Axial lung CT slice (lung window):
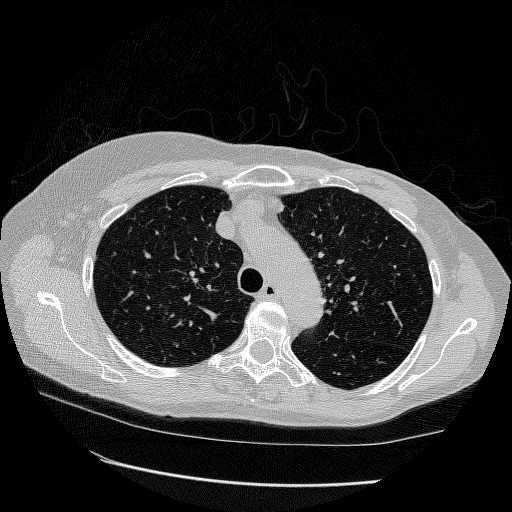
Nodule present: no